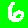
Digit: 6